Field crop: tomato
Growth stage: 1
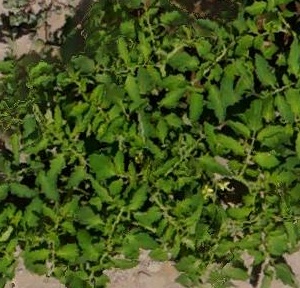
Species: tomato